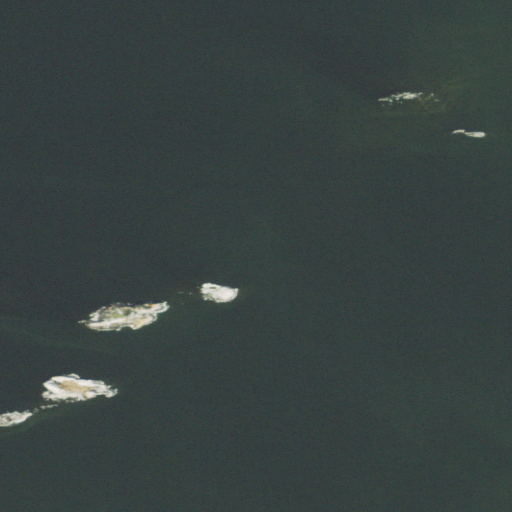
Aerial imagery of island in Minnesota named Shipwreck Island containing only open water